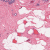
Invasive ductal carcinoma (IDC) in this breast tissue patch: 0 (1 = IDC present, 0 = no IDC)